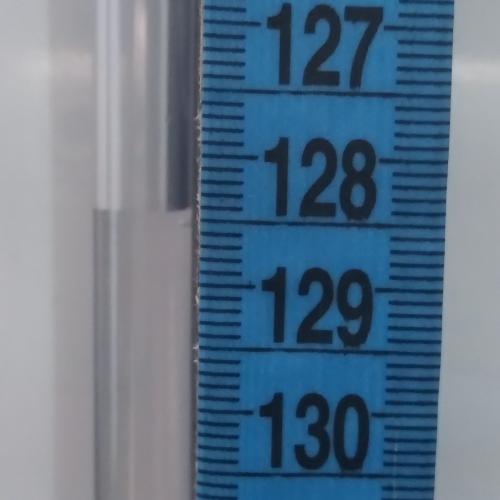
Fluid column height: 128.4 cm